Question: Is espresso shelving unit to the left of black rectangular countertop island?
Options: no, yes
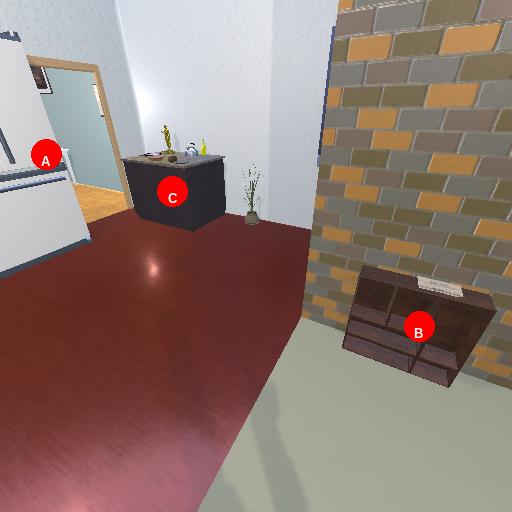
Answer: no